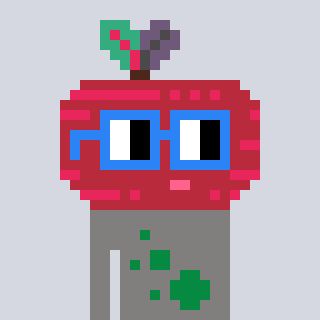
a pixel art character with square blue glasses, a beet-shaped head and a bluegrey-colored body on a cool background